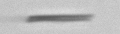
Label: fiber